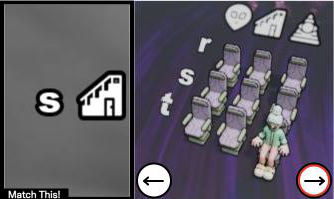
Task: seats
Answer: no